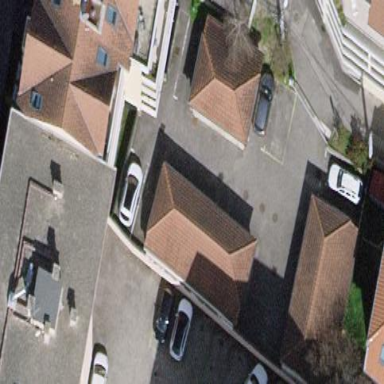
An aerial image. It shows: Group of garages.